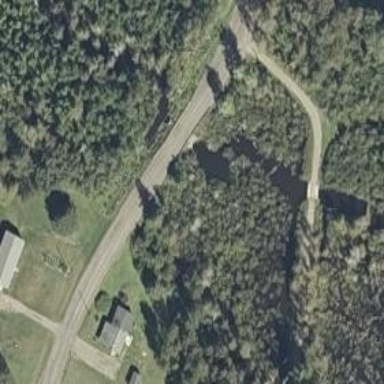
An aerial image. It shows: Culvert tunnel.